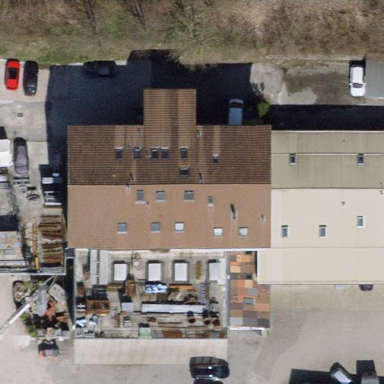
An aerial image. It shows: Industrial building.